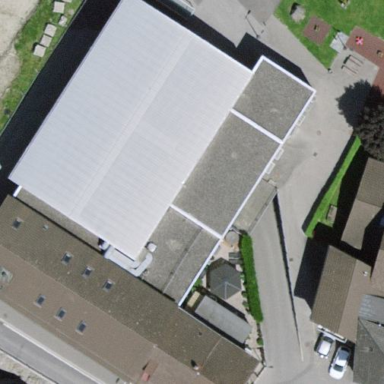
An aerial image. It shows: Community center building.